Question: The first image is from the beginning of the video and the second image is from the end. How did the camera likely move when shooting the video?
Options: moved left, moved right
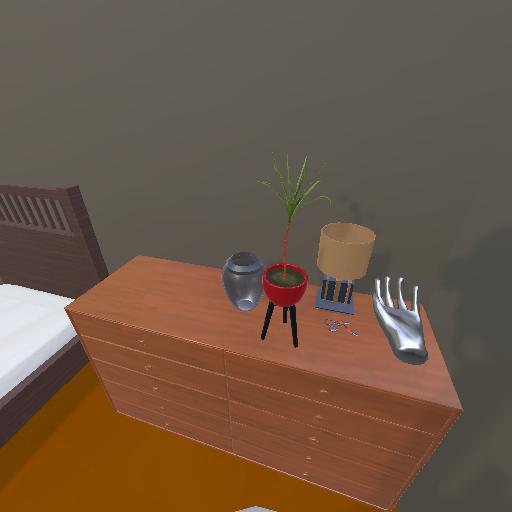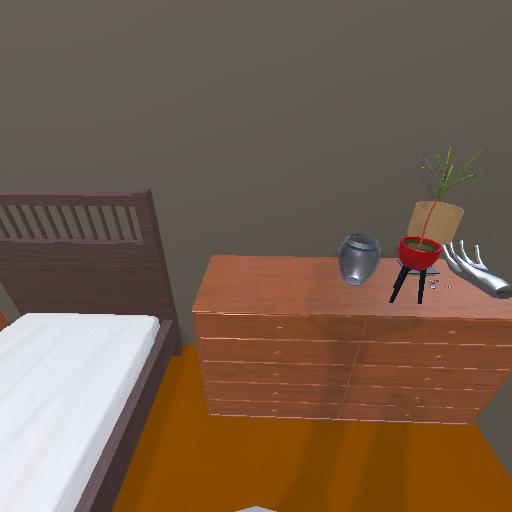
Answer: moved left